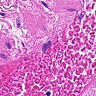
Metastatic tissue present: no